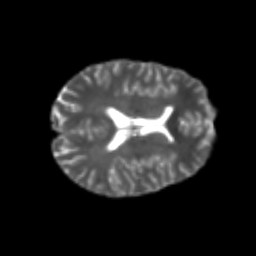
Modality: T2w
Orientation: axial
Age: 20
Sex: female
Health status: healthy
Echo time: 0.074 s